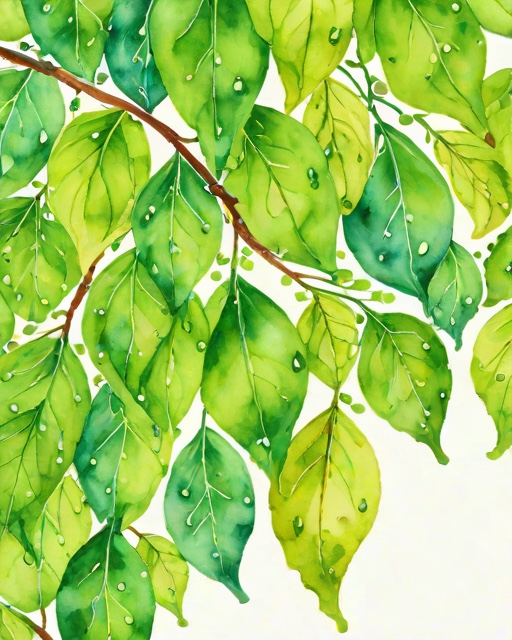
Category: Spring